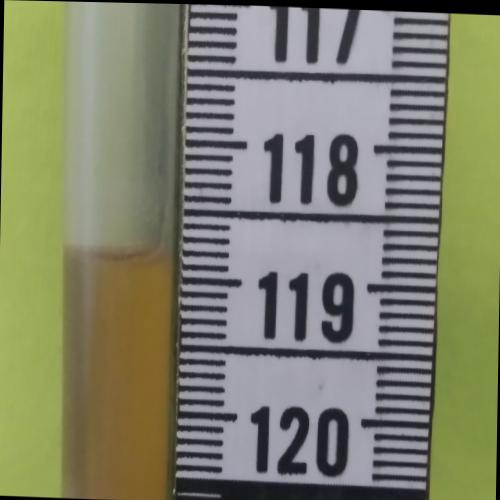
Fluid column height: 118.8 cm